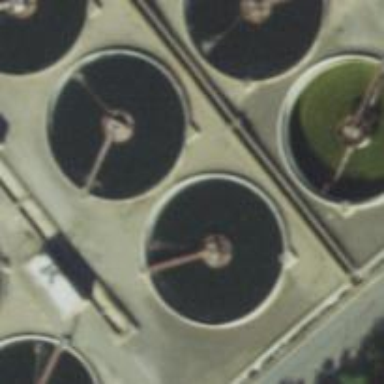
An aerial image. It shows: Image of wastewater.